Aerial crown-view tile of a tropical tree (Barro Colorado Island, Panama), acquired 20250124:
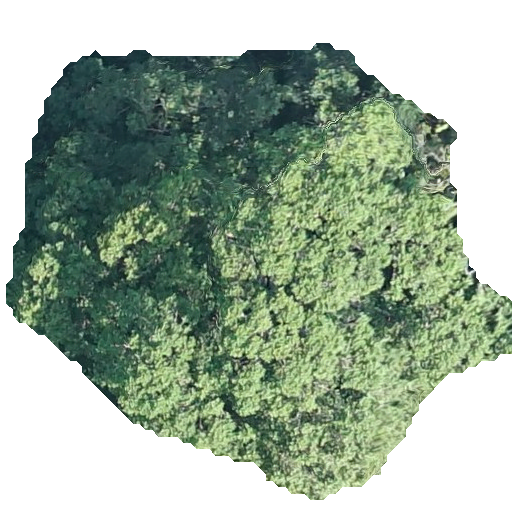
Species: Calophyllum longifolium
GBIF accepted scientific name: Calophyllum longifolium
Crown area: 241.955 m²